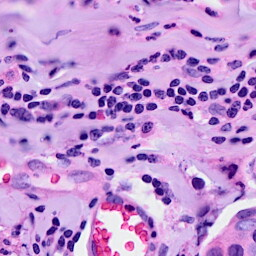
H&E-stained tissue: Breast